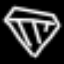
Label: diamond